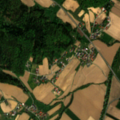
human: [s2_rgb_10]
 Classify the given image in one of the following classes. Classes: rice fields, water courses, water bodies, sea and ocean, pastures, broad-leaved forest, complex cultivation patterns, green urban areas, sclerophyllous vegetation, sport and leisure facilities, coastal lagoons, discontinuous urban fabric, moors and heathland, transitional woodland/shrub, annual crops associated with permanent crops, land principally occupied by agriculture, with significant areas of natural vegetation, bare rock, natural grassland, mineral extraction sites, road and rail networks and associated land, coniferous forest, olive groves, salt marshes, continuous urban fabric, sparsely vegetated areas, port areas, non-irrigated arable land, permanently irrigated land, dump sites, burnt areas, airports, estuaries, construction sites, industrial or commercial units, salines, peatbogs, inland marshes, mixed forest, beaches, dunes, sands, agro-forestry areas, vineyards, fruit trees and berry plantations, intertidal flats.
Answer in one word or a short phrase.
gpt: discontinuous urban fabric, non-irrigated arable land, pastures, complex cultivation patterns, broad-leaved forest